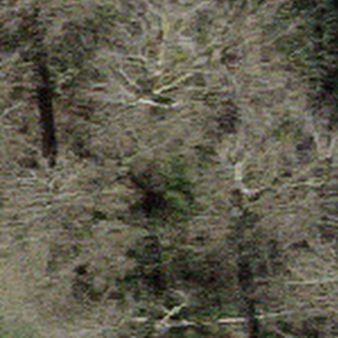
Label: other